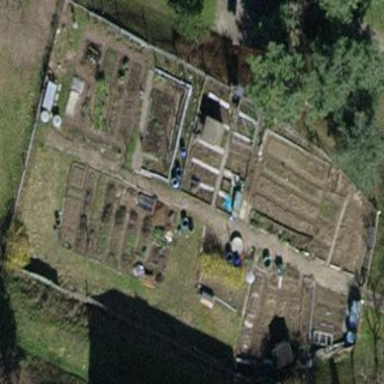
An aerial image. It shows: Allotments area.